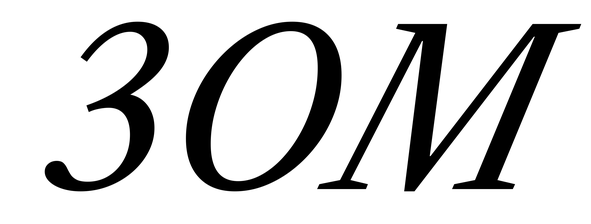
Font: LibreCaslonText-Italic_Italic